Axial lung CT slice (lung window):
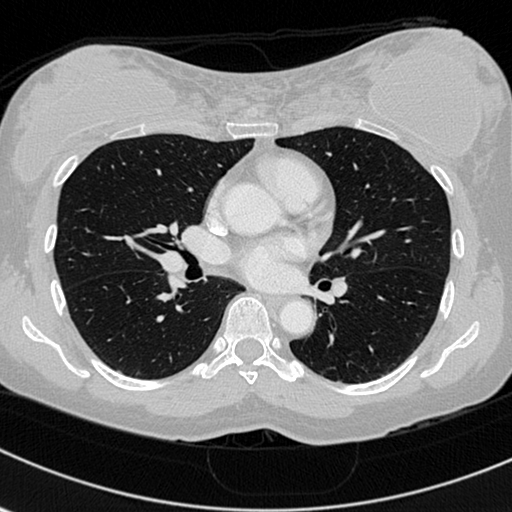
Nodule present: no